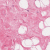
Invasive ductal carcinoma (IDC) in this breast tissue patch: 0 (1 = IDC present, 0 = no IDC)